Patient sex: M
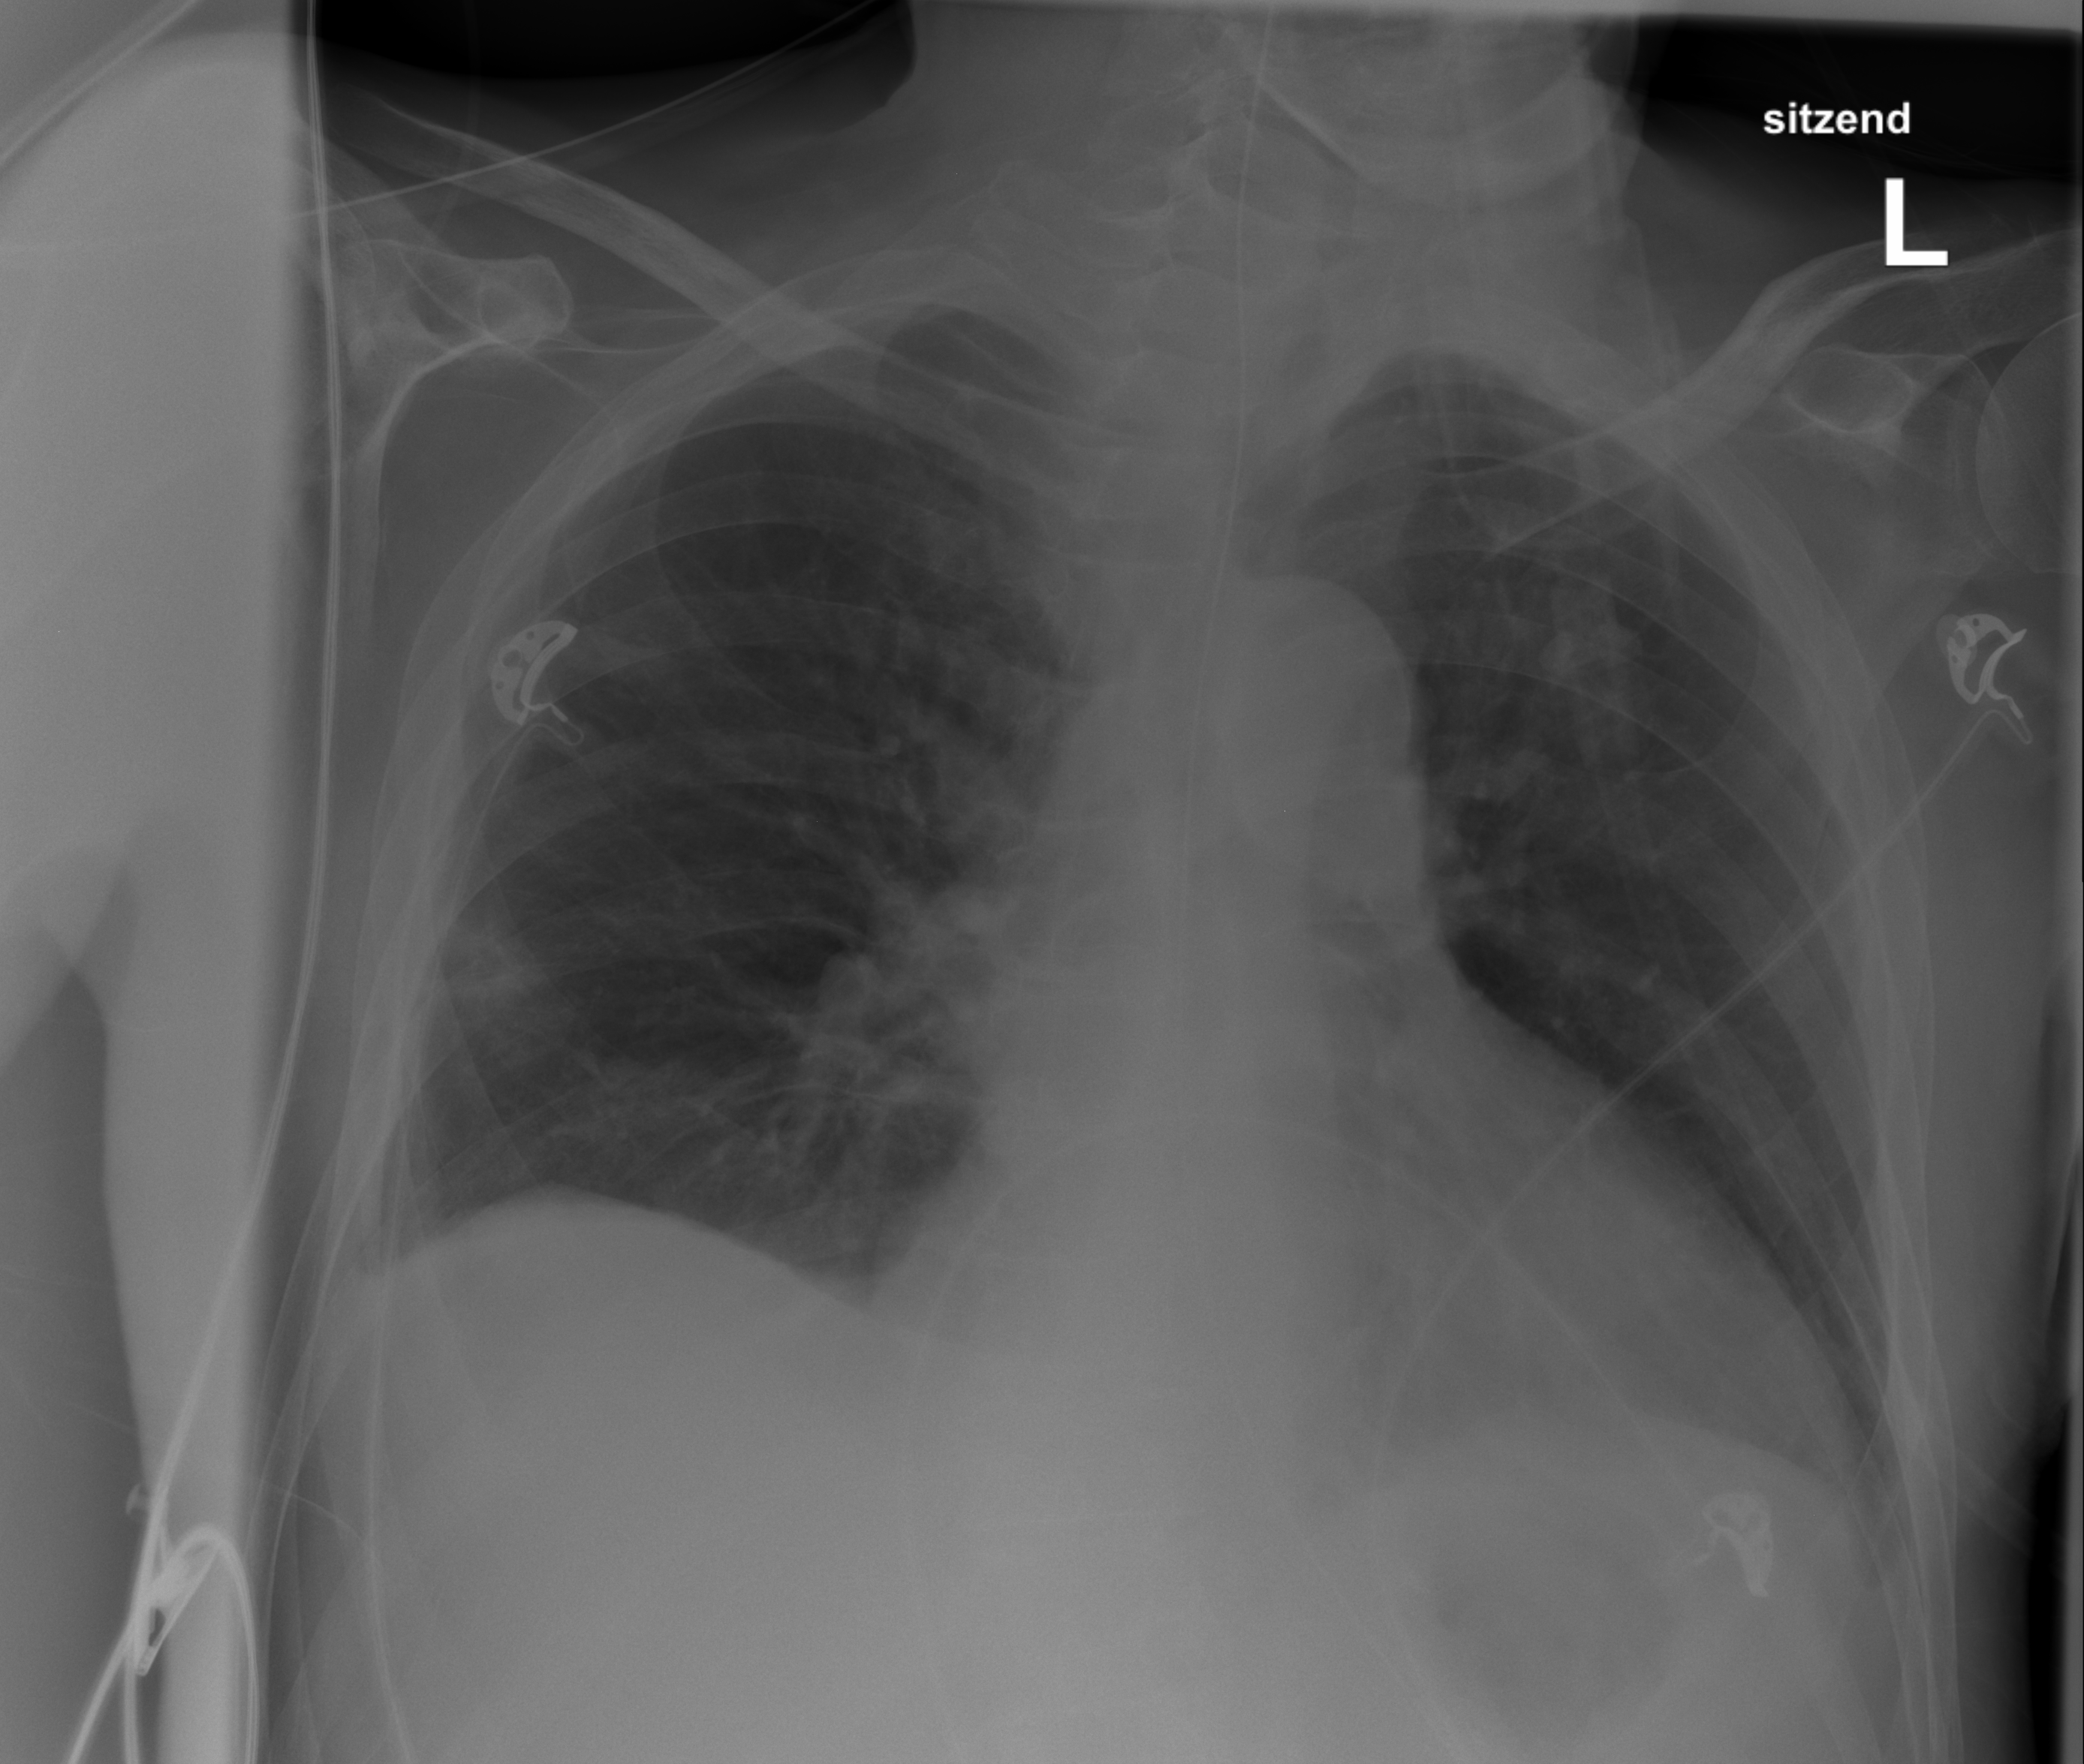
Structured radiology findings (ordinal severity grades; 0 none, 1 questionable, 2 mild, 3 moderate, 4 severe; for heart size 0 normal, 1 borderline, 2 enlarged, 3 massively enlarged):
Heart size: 2
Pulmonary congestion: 1
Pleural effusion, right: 1
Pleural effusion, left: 1
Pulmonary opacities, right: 1
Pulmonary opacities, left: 0
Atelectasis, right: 3
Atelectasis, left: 3